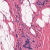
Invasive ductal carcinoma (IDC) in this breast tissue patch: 0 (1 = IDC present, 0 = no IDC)